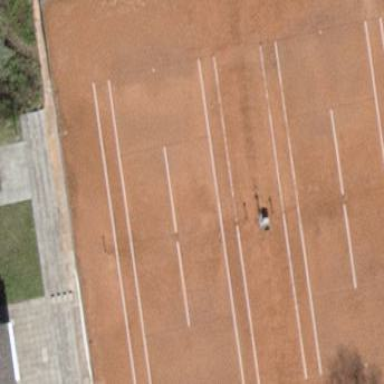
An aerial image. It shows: Tennis court on pitch.